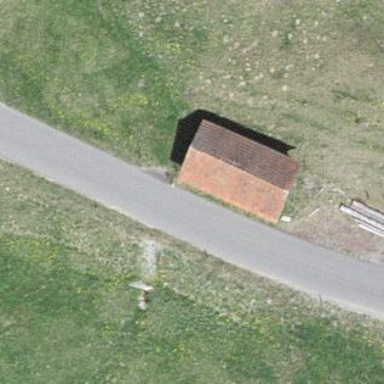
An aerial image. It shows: Shed building.